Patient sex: M
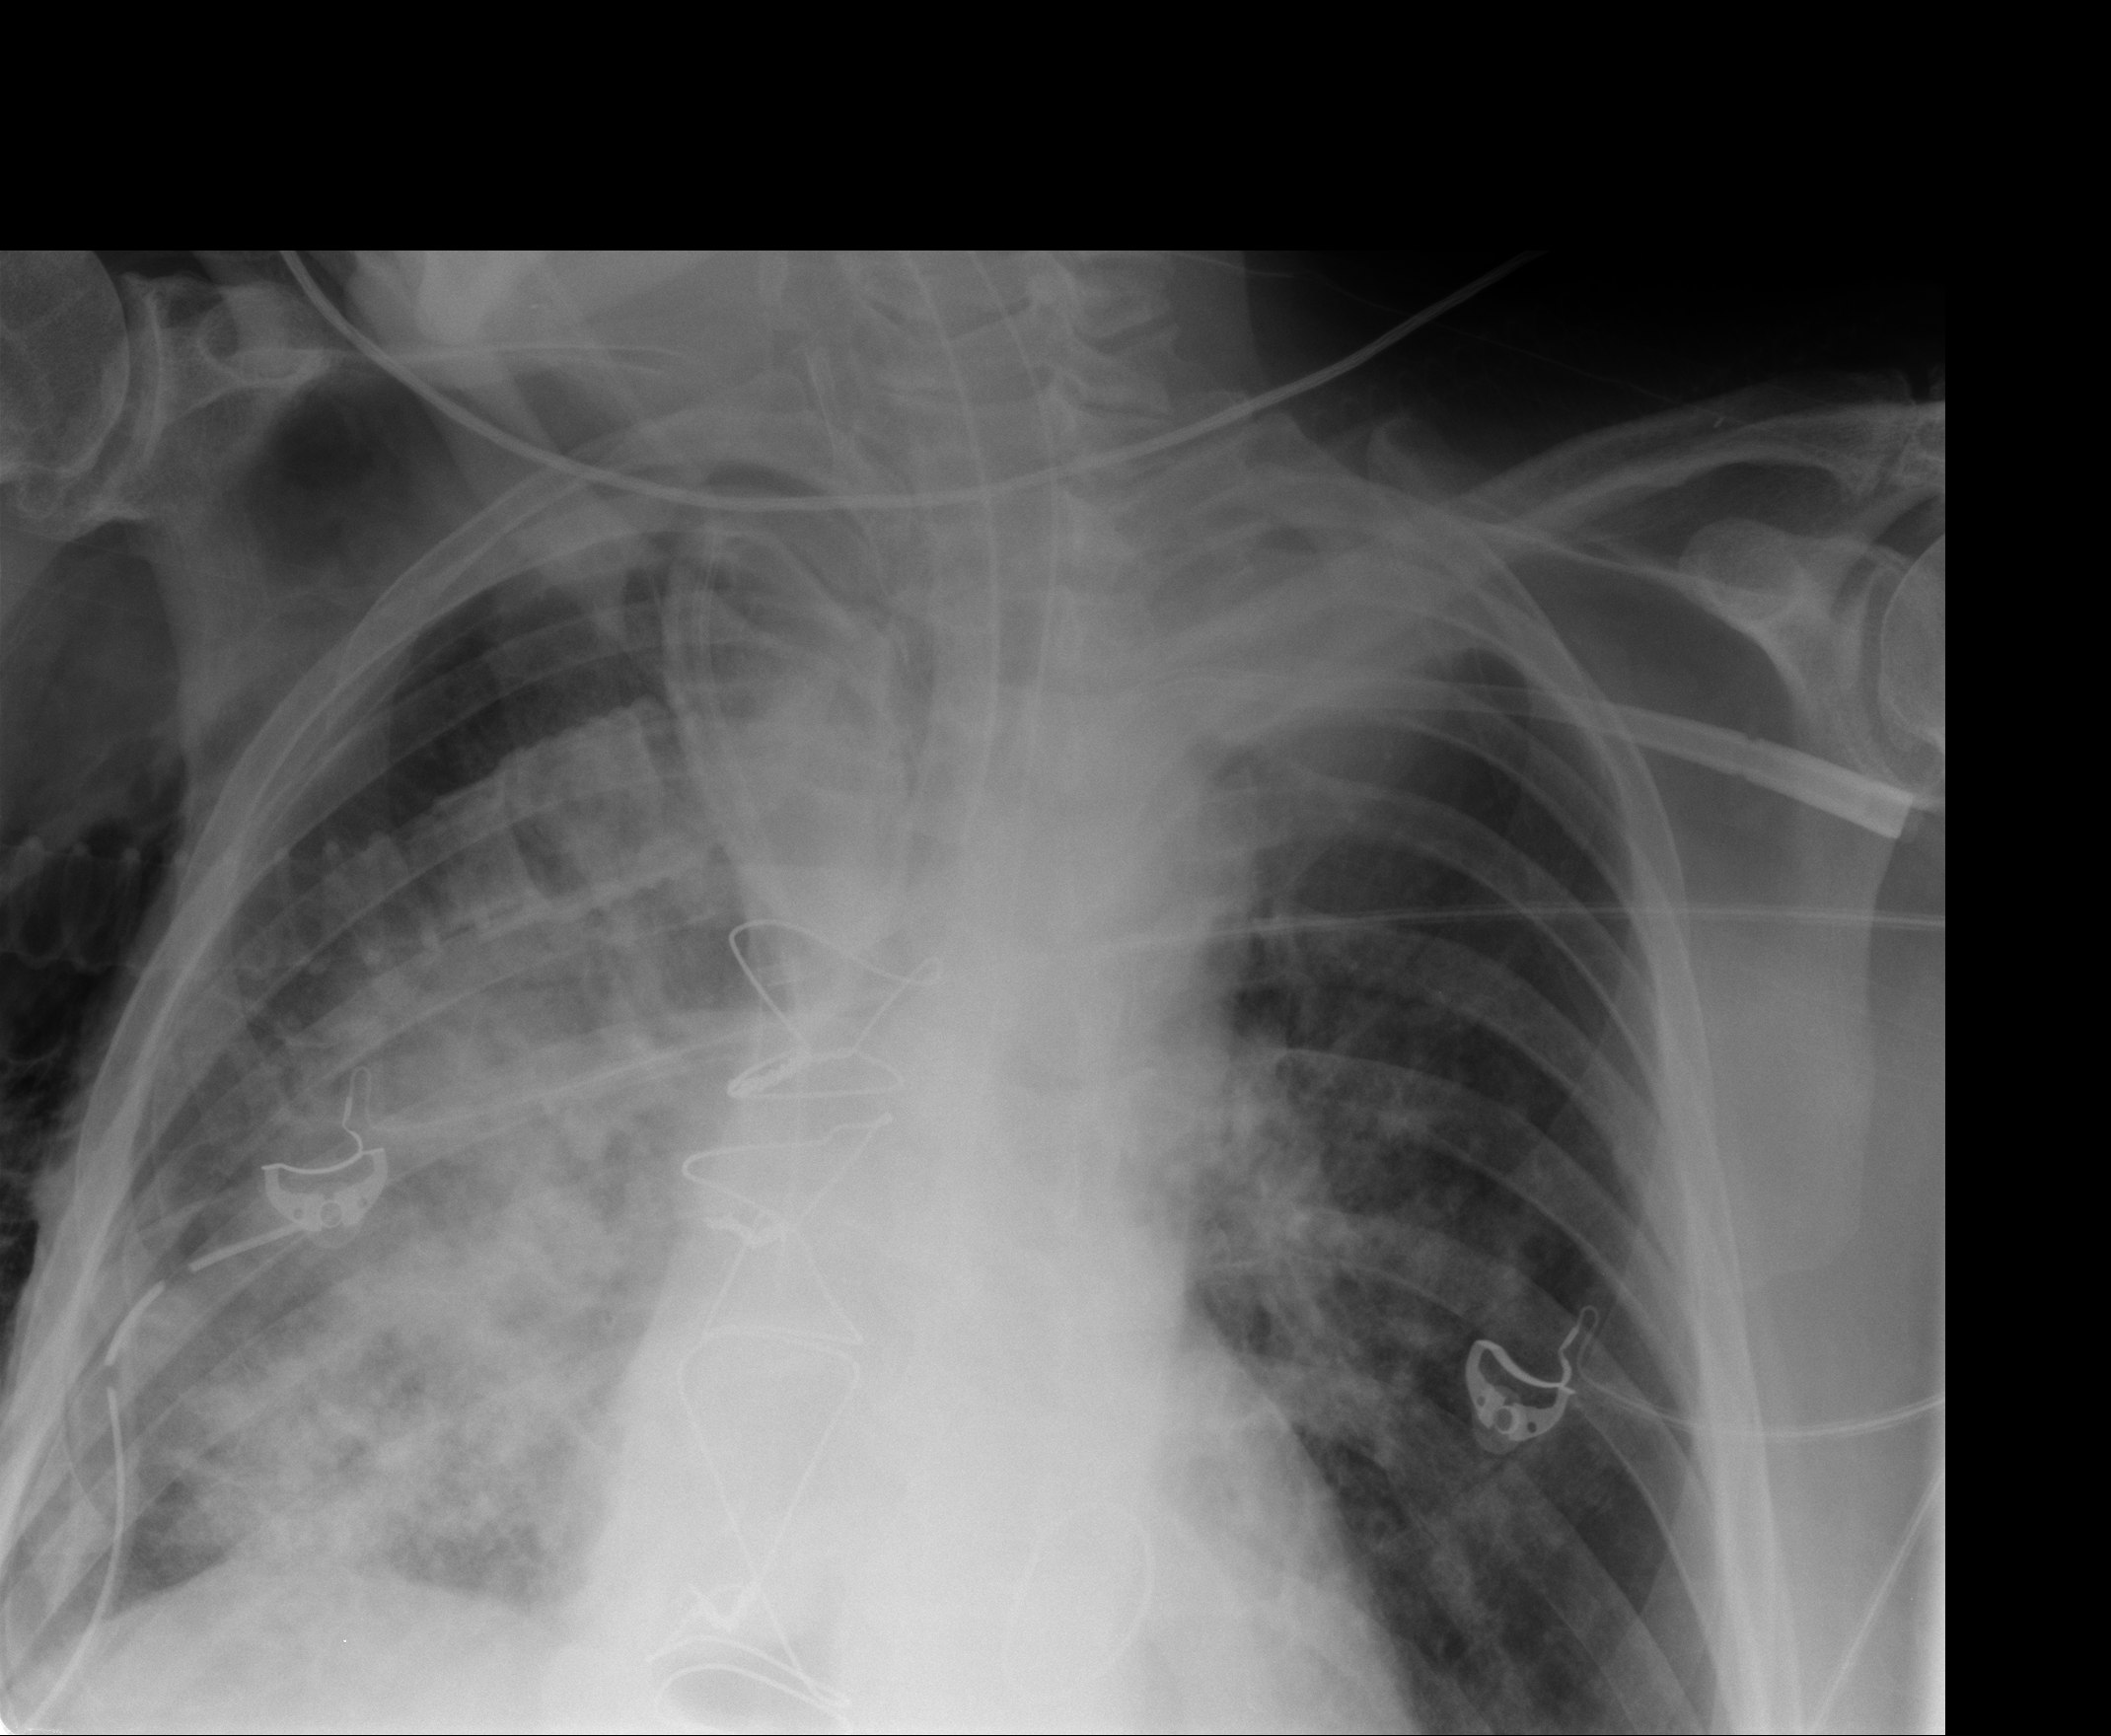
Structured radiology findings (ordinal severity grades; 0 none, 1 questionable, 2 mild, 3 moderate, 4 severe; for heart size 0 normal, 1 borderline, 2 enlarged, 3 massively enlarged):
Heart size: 2
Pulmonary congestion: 0
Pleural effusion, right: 0
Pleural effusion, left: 0
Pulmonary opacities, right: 4
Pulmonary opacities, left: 3
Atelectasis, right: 3
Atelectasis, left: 0